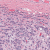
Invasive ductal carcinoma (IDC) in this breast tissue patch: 1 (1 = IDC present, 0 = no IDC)